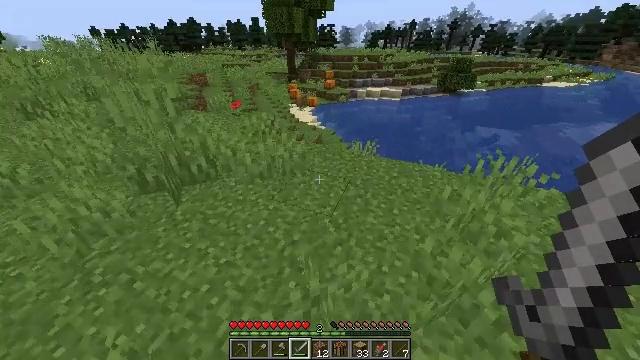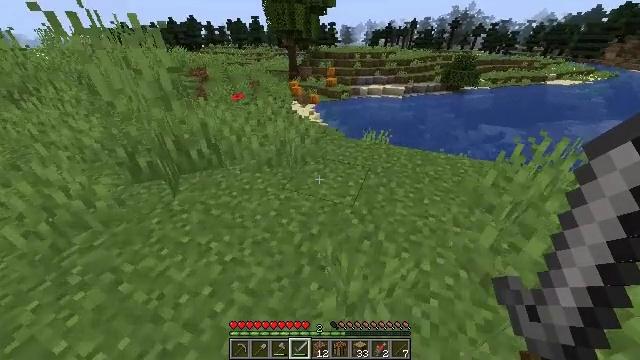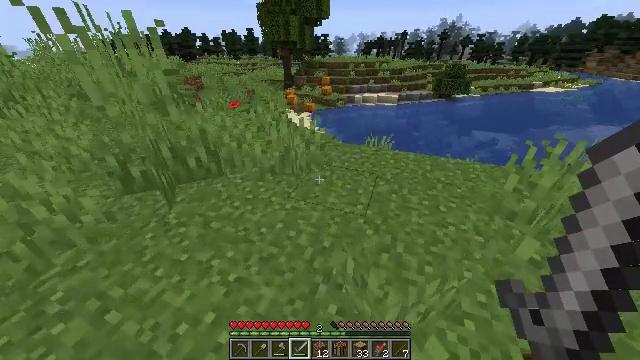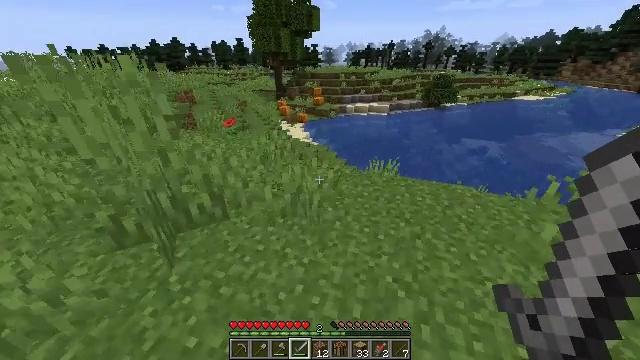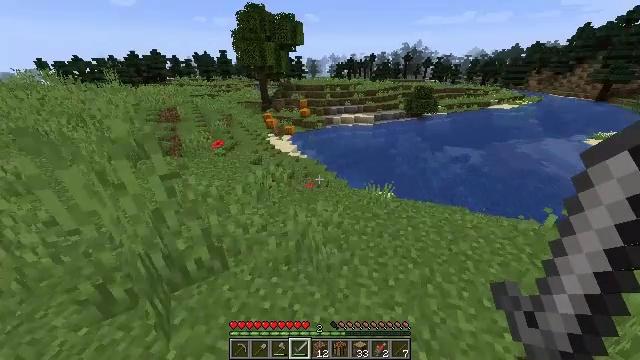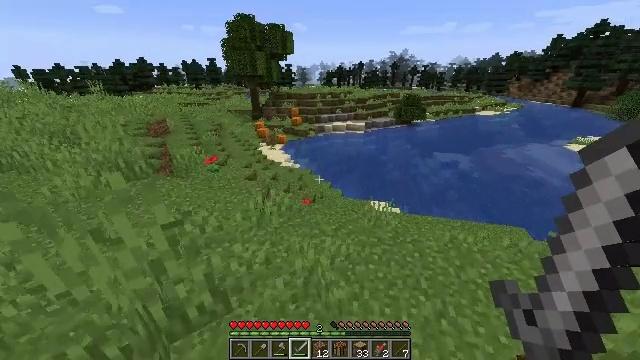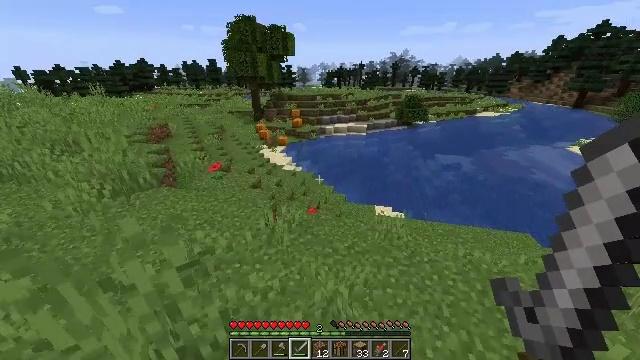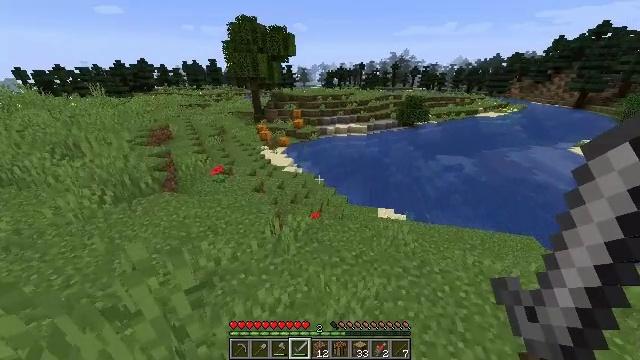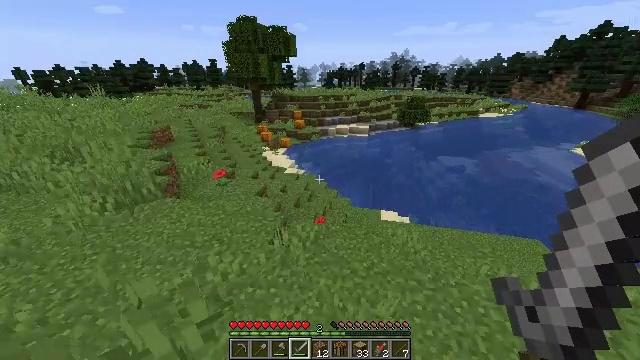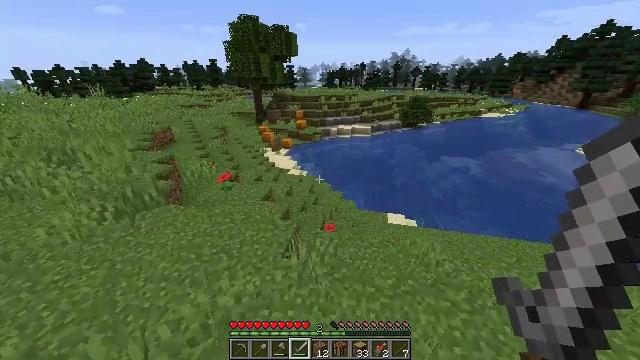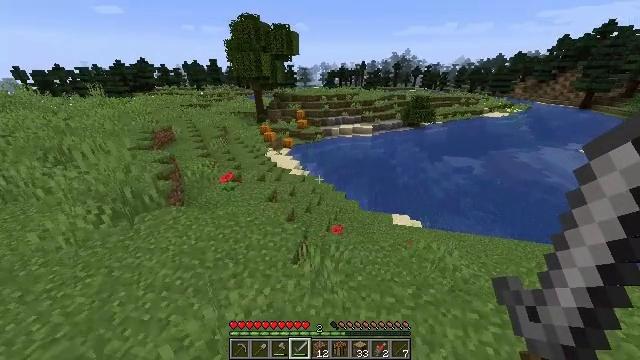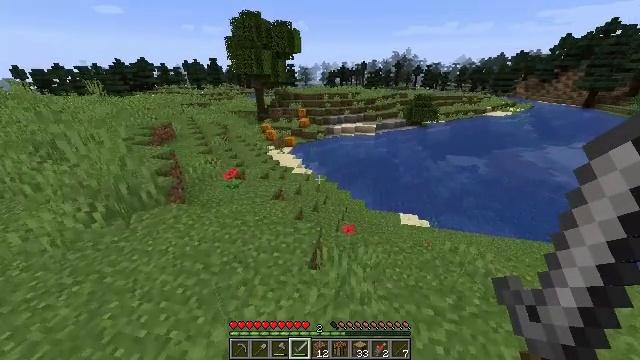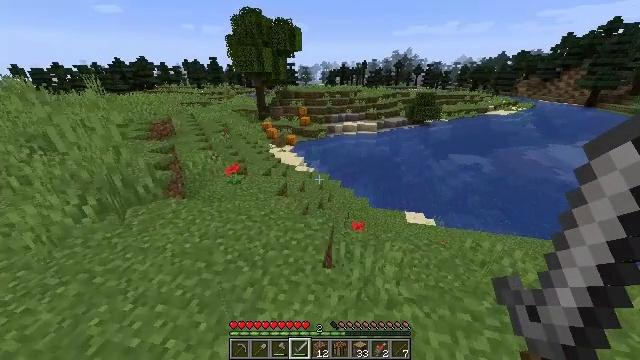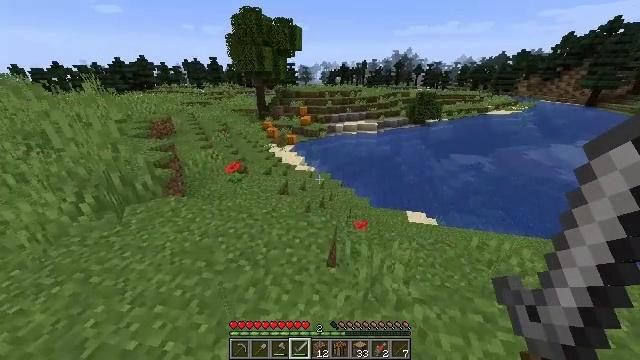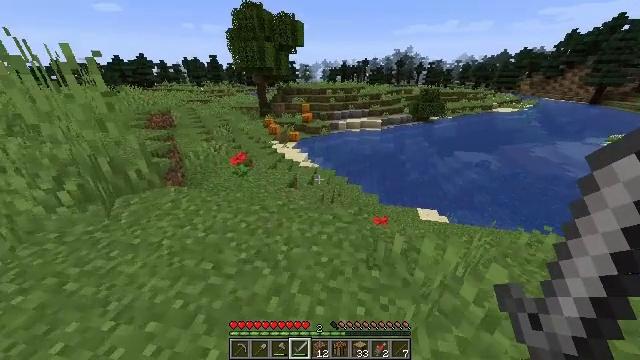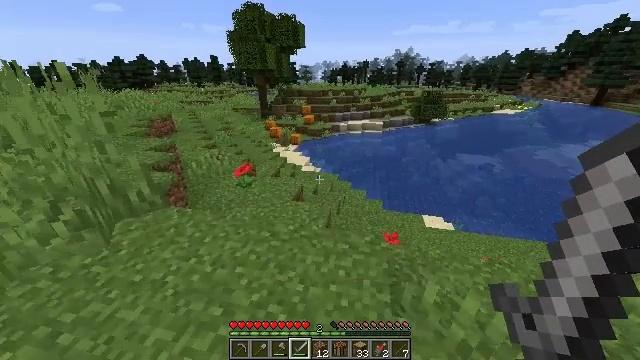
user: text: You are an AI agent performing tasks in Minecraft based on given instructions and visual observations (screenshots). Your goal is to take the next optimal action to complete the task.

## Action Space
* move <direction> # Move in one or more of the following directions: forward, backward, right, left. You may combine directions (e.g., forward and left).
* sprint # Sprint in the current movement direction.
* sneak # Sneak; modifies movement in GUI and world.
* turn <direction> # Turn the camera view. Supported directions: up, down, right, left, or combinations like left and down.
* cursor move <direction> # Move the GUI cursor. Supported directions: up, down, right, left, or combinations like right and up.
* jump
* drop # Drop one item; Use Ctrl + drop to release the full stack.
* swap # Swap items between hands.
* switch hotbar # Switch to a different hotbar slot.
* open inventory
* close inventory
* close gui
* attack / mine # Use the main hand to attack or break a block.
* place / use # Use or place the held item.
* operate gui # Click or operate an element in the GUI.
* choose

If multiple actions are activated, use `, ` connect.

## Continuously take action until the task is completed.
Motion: motion action
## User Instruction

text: Attack the pumpkin to gather it.
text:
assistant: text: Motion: move forward and move left, sprint, jump
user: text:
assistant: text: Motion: move forward and move left, sprint, turn right and up, jump
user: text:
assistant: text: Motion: move forward and move left, sprint, turn right and up, jump
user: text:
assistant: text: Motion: move forward and move left, sprint, turn right and up, jump
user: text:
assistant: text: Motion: move forward and move left, sprint, turn right and up, jump
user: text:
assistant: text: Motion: move forward and move left, sprint, jump
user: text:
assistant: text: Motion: move forward and move left, sprint, jump
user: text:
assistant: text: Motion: move forward and move left, sprint, jump
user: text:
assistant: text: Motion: move forward and move left, sprint, jump
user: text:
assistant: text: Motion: move forward and move left, sprint, jump
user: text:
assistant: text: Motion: move forward and move left, sprint, jump
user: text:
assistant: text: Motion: move forward and move left, sprint, jump
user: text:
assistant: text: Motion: move forward and move left, sprint, jump
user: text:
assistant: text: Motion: move forward and move left, sprint, jump
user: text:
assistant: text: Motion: move forward and move left, sprint, jump
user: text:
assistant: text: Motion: move forward and move left, sprint, jump
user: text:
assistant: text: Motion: move forward and move left, sprint, jump
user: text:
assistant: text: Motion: move forward and move left, sprint, jump
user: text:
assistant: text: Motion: move forward and move left, sprint, jump
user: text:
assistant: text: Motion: move forward and move left, sprint, jump
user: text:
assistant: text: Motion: move forward and move left, sprint, jump
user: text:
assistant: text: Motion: move forward and move left, sprint, jump
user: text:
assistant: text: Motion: move forward and move left, sprint, jump
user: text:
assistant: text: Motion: move forward and move left, sprint, jump
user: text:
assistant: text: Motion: move forward and move left, sprint, jump
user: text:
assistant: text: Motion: move forward and move left, sprint, jump
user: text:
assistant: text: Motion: move forward and move left, sprint, jump
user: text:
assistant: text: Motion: move forward and move left, sprint, jump
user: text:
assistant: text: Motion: move forward and move left, sprint, jump
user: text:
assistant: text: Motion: move forward and move left, sprint, jump